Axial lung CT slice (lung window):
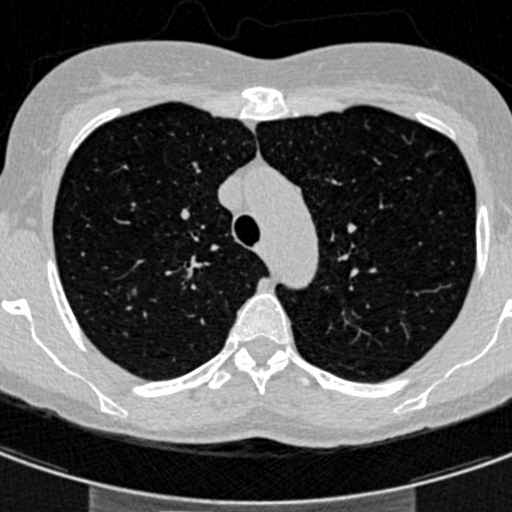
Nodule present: yes
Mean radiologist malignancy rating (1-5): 3.5